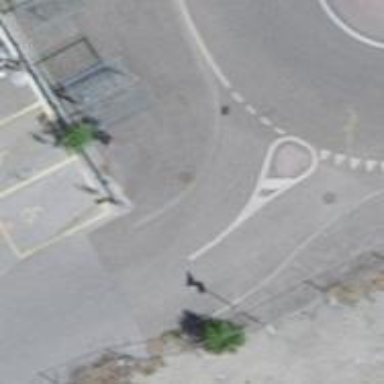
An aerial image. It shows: Sidewalk along the footway.